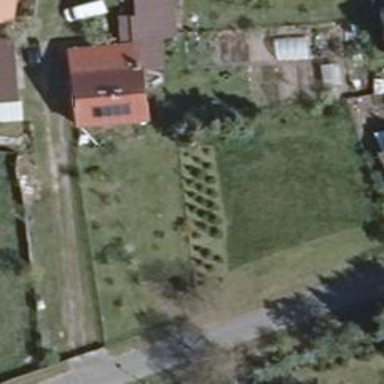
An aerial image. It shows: Row of evergreen needle-leaved trees.